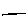
Label: line